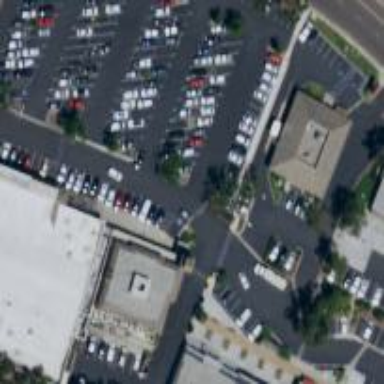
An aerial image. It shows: Retail area.